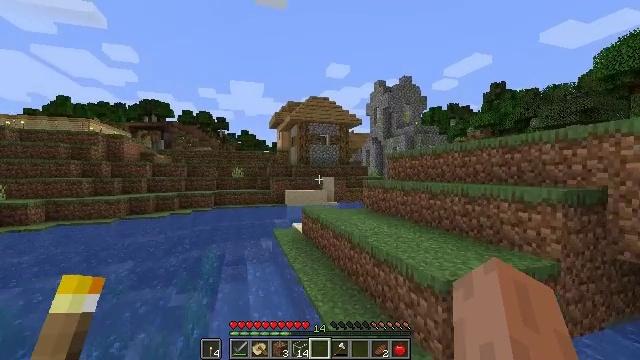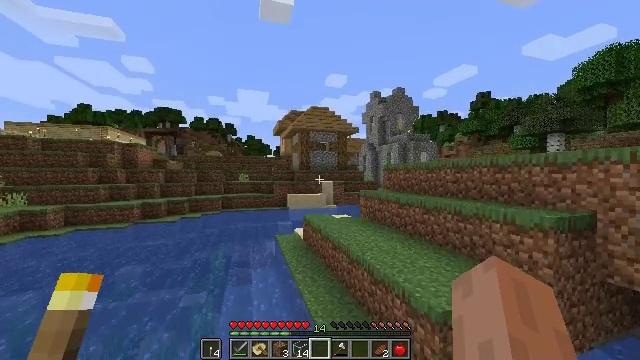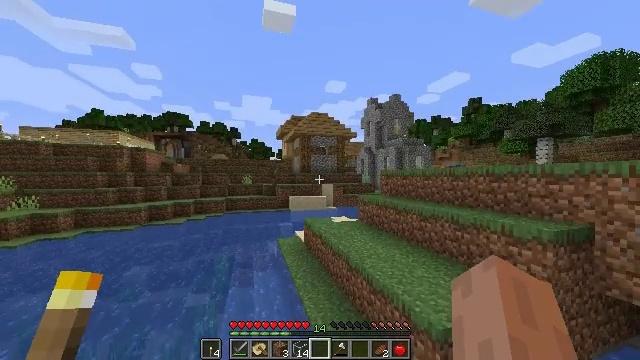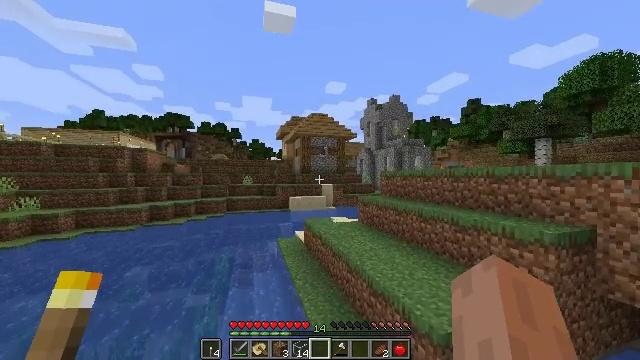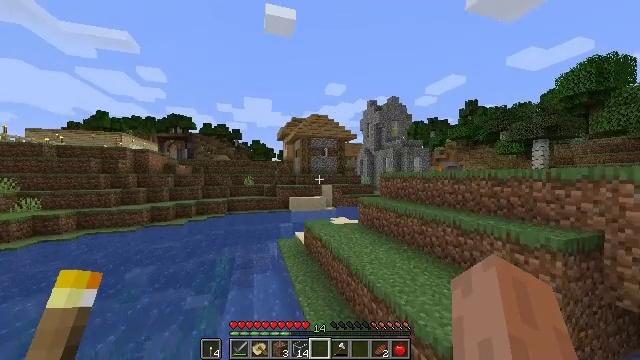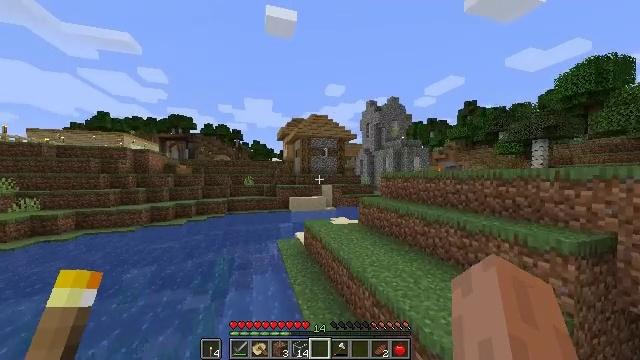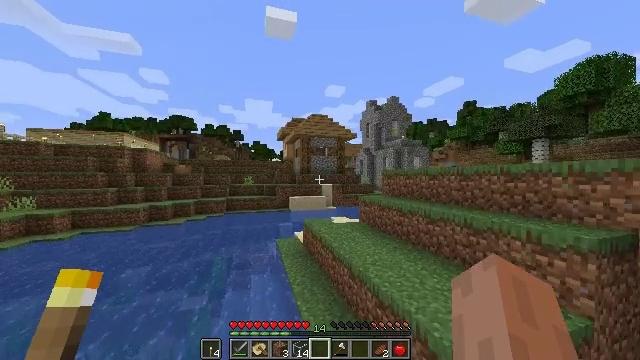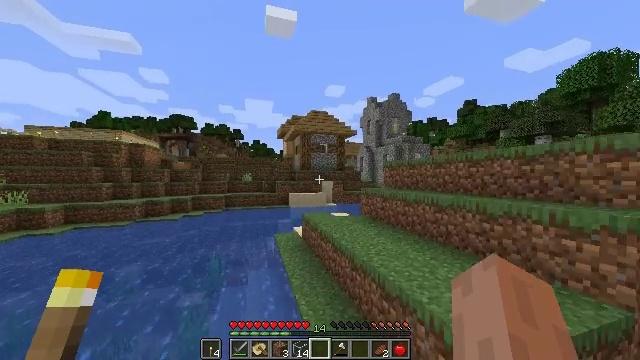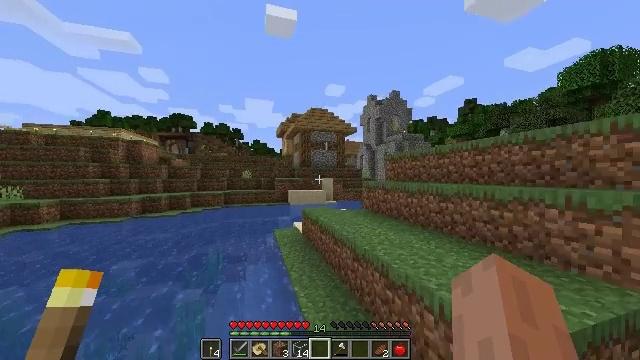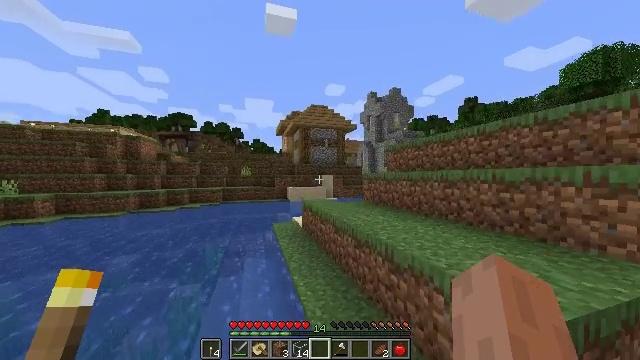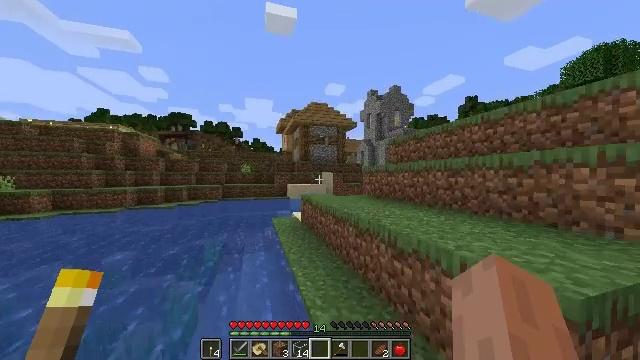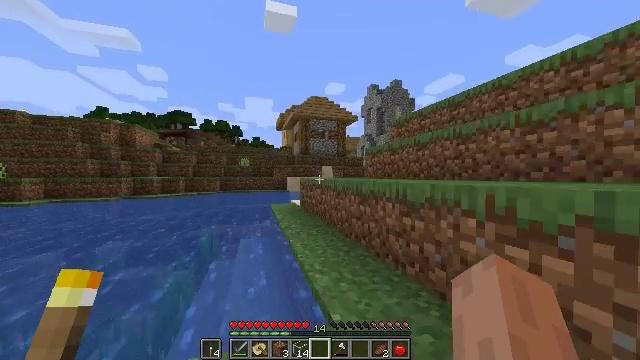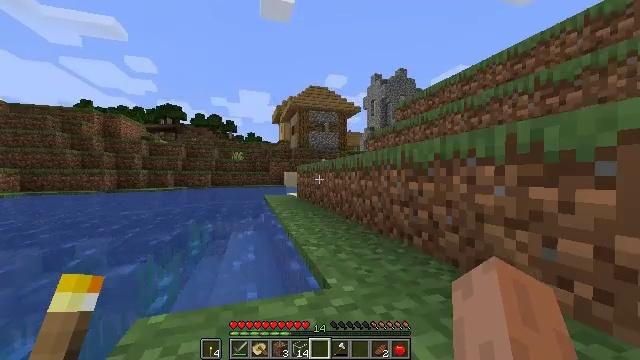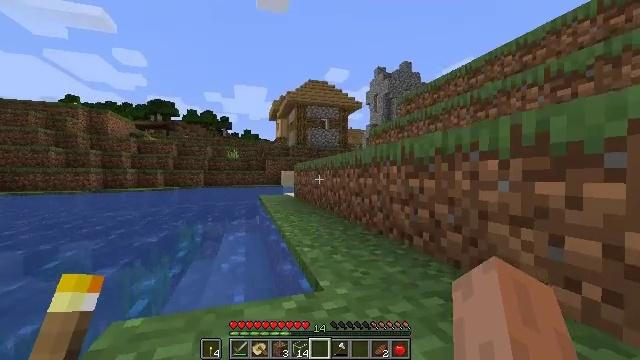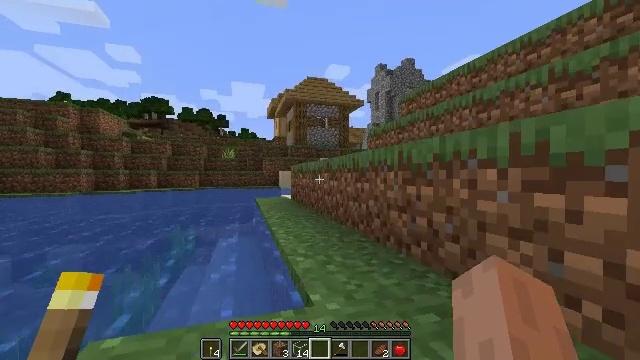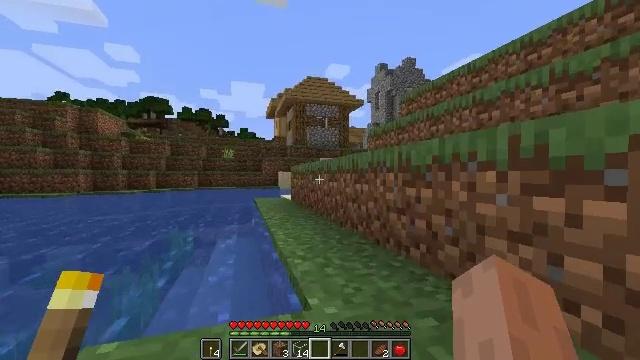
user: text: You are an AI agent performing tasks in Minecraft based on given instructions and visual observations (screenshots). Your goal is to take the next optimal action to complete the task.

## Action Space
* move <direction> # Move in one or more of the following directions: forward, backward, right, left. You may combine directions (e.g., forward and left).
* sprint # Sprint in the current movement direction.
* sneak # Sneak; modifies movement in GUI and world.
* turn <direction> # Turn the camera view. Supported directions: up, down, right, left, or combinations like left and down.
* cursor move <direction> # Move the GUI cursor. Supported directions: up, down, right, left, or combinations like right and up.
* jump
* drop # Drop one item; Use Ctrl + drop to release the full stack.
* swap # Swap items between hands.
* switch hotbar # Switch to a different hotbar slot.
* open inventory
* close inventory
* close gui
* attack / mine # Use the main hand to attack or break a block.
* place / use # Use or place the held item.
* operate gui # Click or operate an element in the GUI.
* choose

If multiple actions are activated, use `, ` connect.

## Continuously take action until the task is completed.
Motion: motion action
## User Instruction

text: Gather the rose bush by attacking it.
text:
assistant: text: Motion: move forward, sprint, jump
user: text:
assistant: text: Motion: move forward, sprint, jump
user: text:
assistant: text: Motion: move forward, sprint, jump
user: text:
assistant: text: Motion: move forward, sprint, jump
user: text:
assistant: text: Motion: move forward, sprint, jump
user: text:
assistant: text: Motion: move forward, sprint, jump
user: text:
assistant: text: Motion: move forward, sprint, jump
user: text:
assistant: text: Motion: move forward, sprint, jump
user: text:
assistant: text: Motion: move forward, sprint, jump
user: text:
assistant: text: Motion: move forward, sprint, jump
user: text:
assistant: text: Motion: move forward, sprint, jump
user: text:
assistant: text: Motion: move forward, sprint, jump
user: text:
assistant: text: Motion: move forward, sprint, jump
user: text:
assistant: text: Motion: move forward, sprint, jump
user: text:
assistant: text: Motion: move forward, sprint, jump
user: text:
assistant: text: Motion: move forward, sprint, jump
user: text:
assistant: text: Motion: move forward, sprint, turn right, jump
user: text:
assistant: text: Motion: move forward, sprint, turn right, jump
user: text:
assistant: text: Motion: move forward, sprint, turn right, jump
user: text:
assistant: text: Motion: move forward, sprint, turn right, jump
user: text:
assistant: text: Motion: move forward, sprint, turn right, jump
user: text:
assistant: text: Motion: move forward, sprint, turn up, jump
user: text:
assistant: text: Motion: move forward, sprint, turn right, jump
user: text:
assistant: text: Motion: move forward, sprint, jump
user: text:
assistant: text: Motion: move forward, sprint, turn up, jump
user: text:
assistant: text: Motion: move forward, sprint, turn up, jump
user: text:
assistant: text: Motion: move forward, sprint, jump
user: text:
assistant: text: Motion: move forward, sprint, turn right, jump
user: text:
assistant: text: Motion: move forward, sprint, turn right, jump
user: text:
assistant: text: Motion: move forward, sprint, turn right, jump